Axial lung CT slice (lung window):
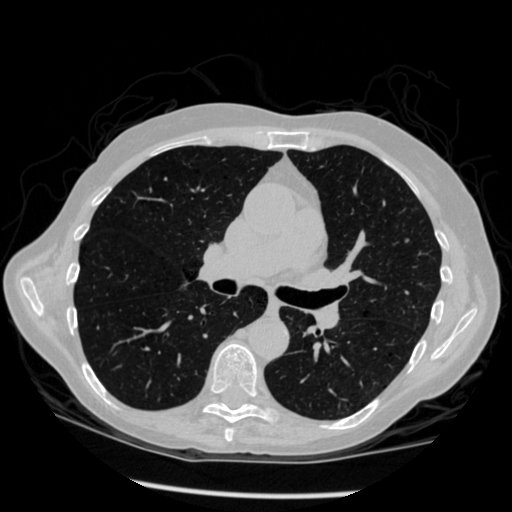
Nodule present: no